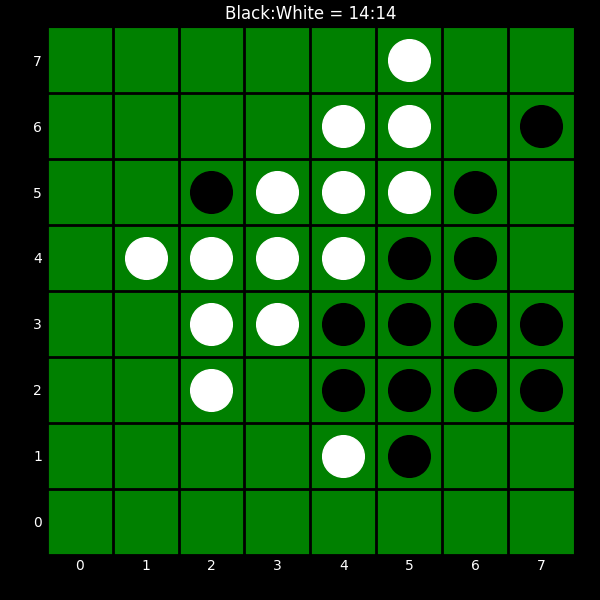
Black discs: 14
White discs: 14